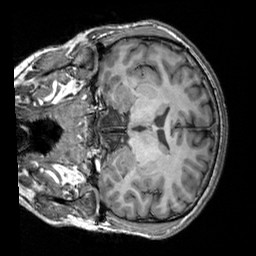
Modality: T1w
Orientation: coronal
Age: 26
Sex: male
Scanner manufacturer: siemens
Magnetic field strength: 3 T
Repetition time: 2.3 s
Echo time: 0.00303 s